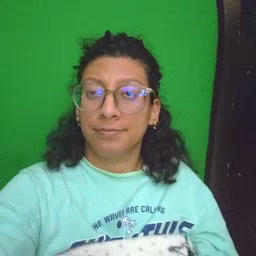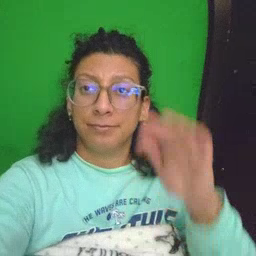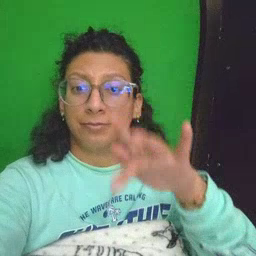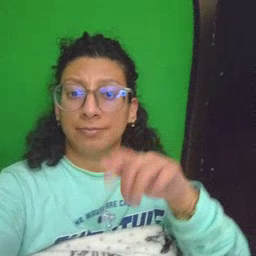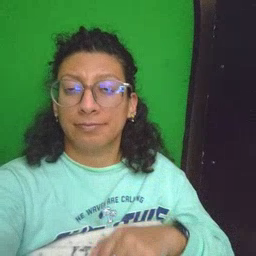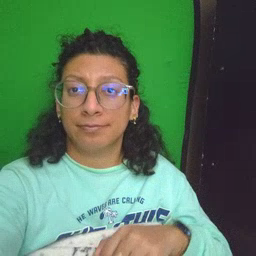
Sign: touch